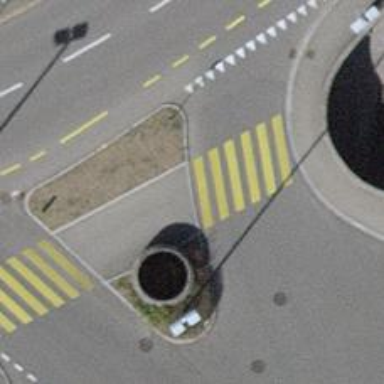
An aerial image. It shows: Kerb barrier.